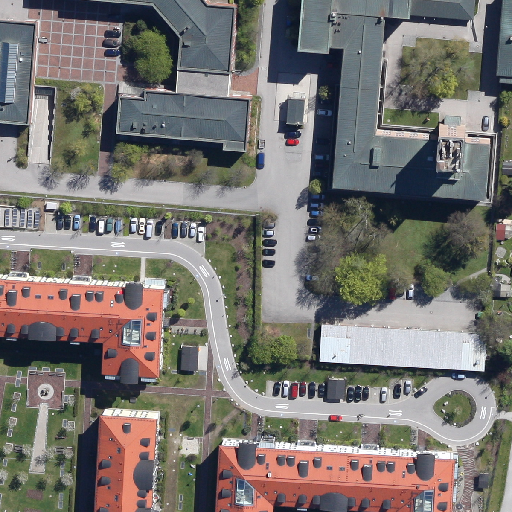
Referring expression: sidewalk